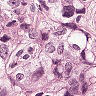
Metastatic tissue present: yes